Field crop: maize
Growth stage: 1
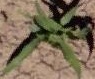
Species: maize